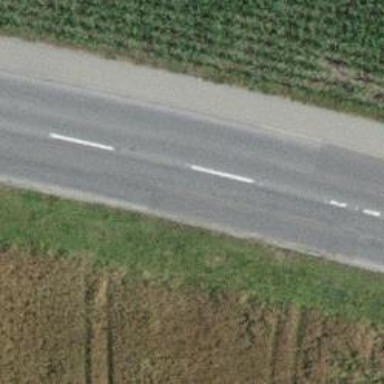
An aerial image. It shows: Primary road with sidewalk on the left.